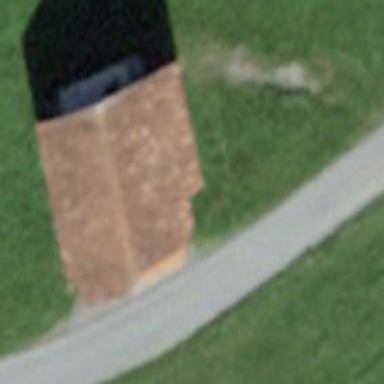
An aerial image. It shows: Rural barn.